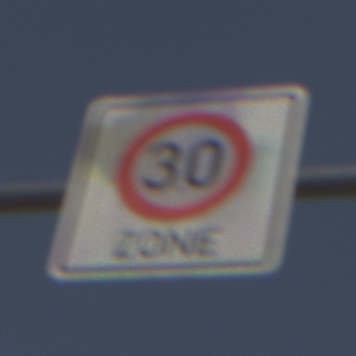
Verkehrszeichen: BeginnZone30
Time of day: MorningAfternoon
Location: Outdoor (Nature)
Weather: PartlyCloudy
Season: NotSpecified
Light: Natural